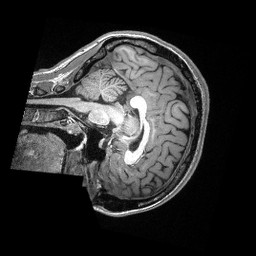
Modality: T1w
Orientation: sagittal
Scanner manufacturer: siemens
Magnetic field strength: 3 T
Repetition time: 2.3 s
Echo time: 0.00308 s